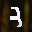
Label: 3